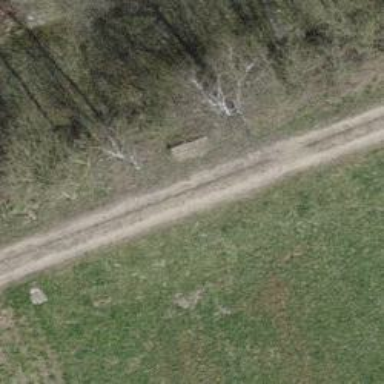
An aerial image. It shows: Bench.